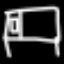
Label: bed